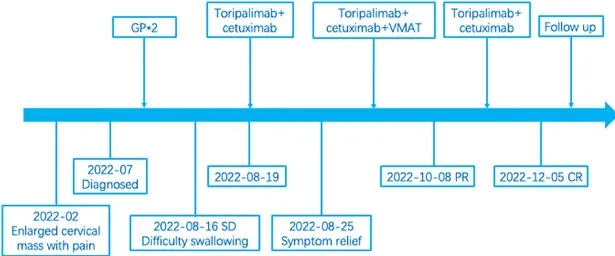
The time line of interventions and patient outcomes.
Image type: chart (chart)